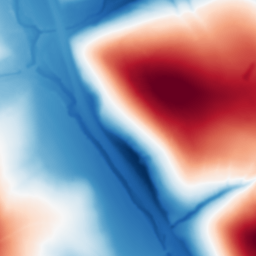
Category: multiscale
Decomposition family: dog
Decomposition parameters: sigma_low: 1
sigma_high: 100
Upsampling method: edge_directed
Upsampling parameters: scale: 4
Upsampling scale: 4